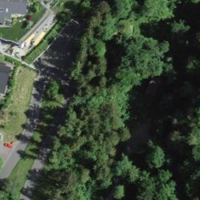
EUNIS habitat code: 41
Species observed at this site:
Torilis japonica
Impatiens parviflora
Acer campestre
Campanula trachelium
Lysimachia punctata
Myathropa florea
Veronica montana
Aegopodium podagraria